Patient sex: M
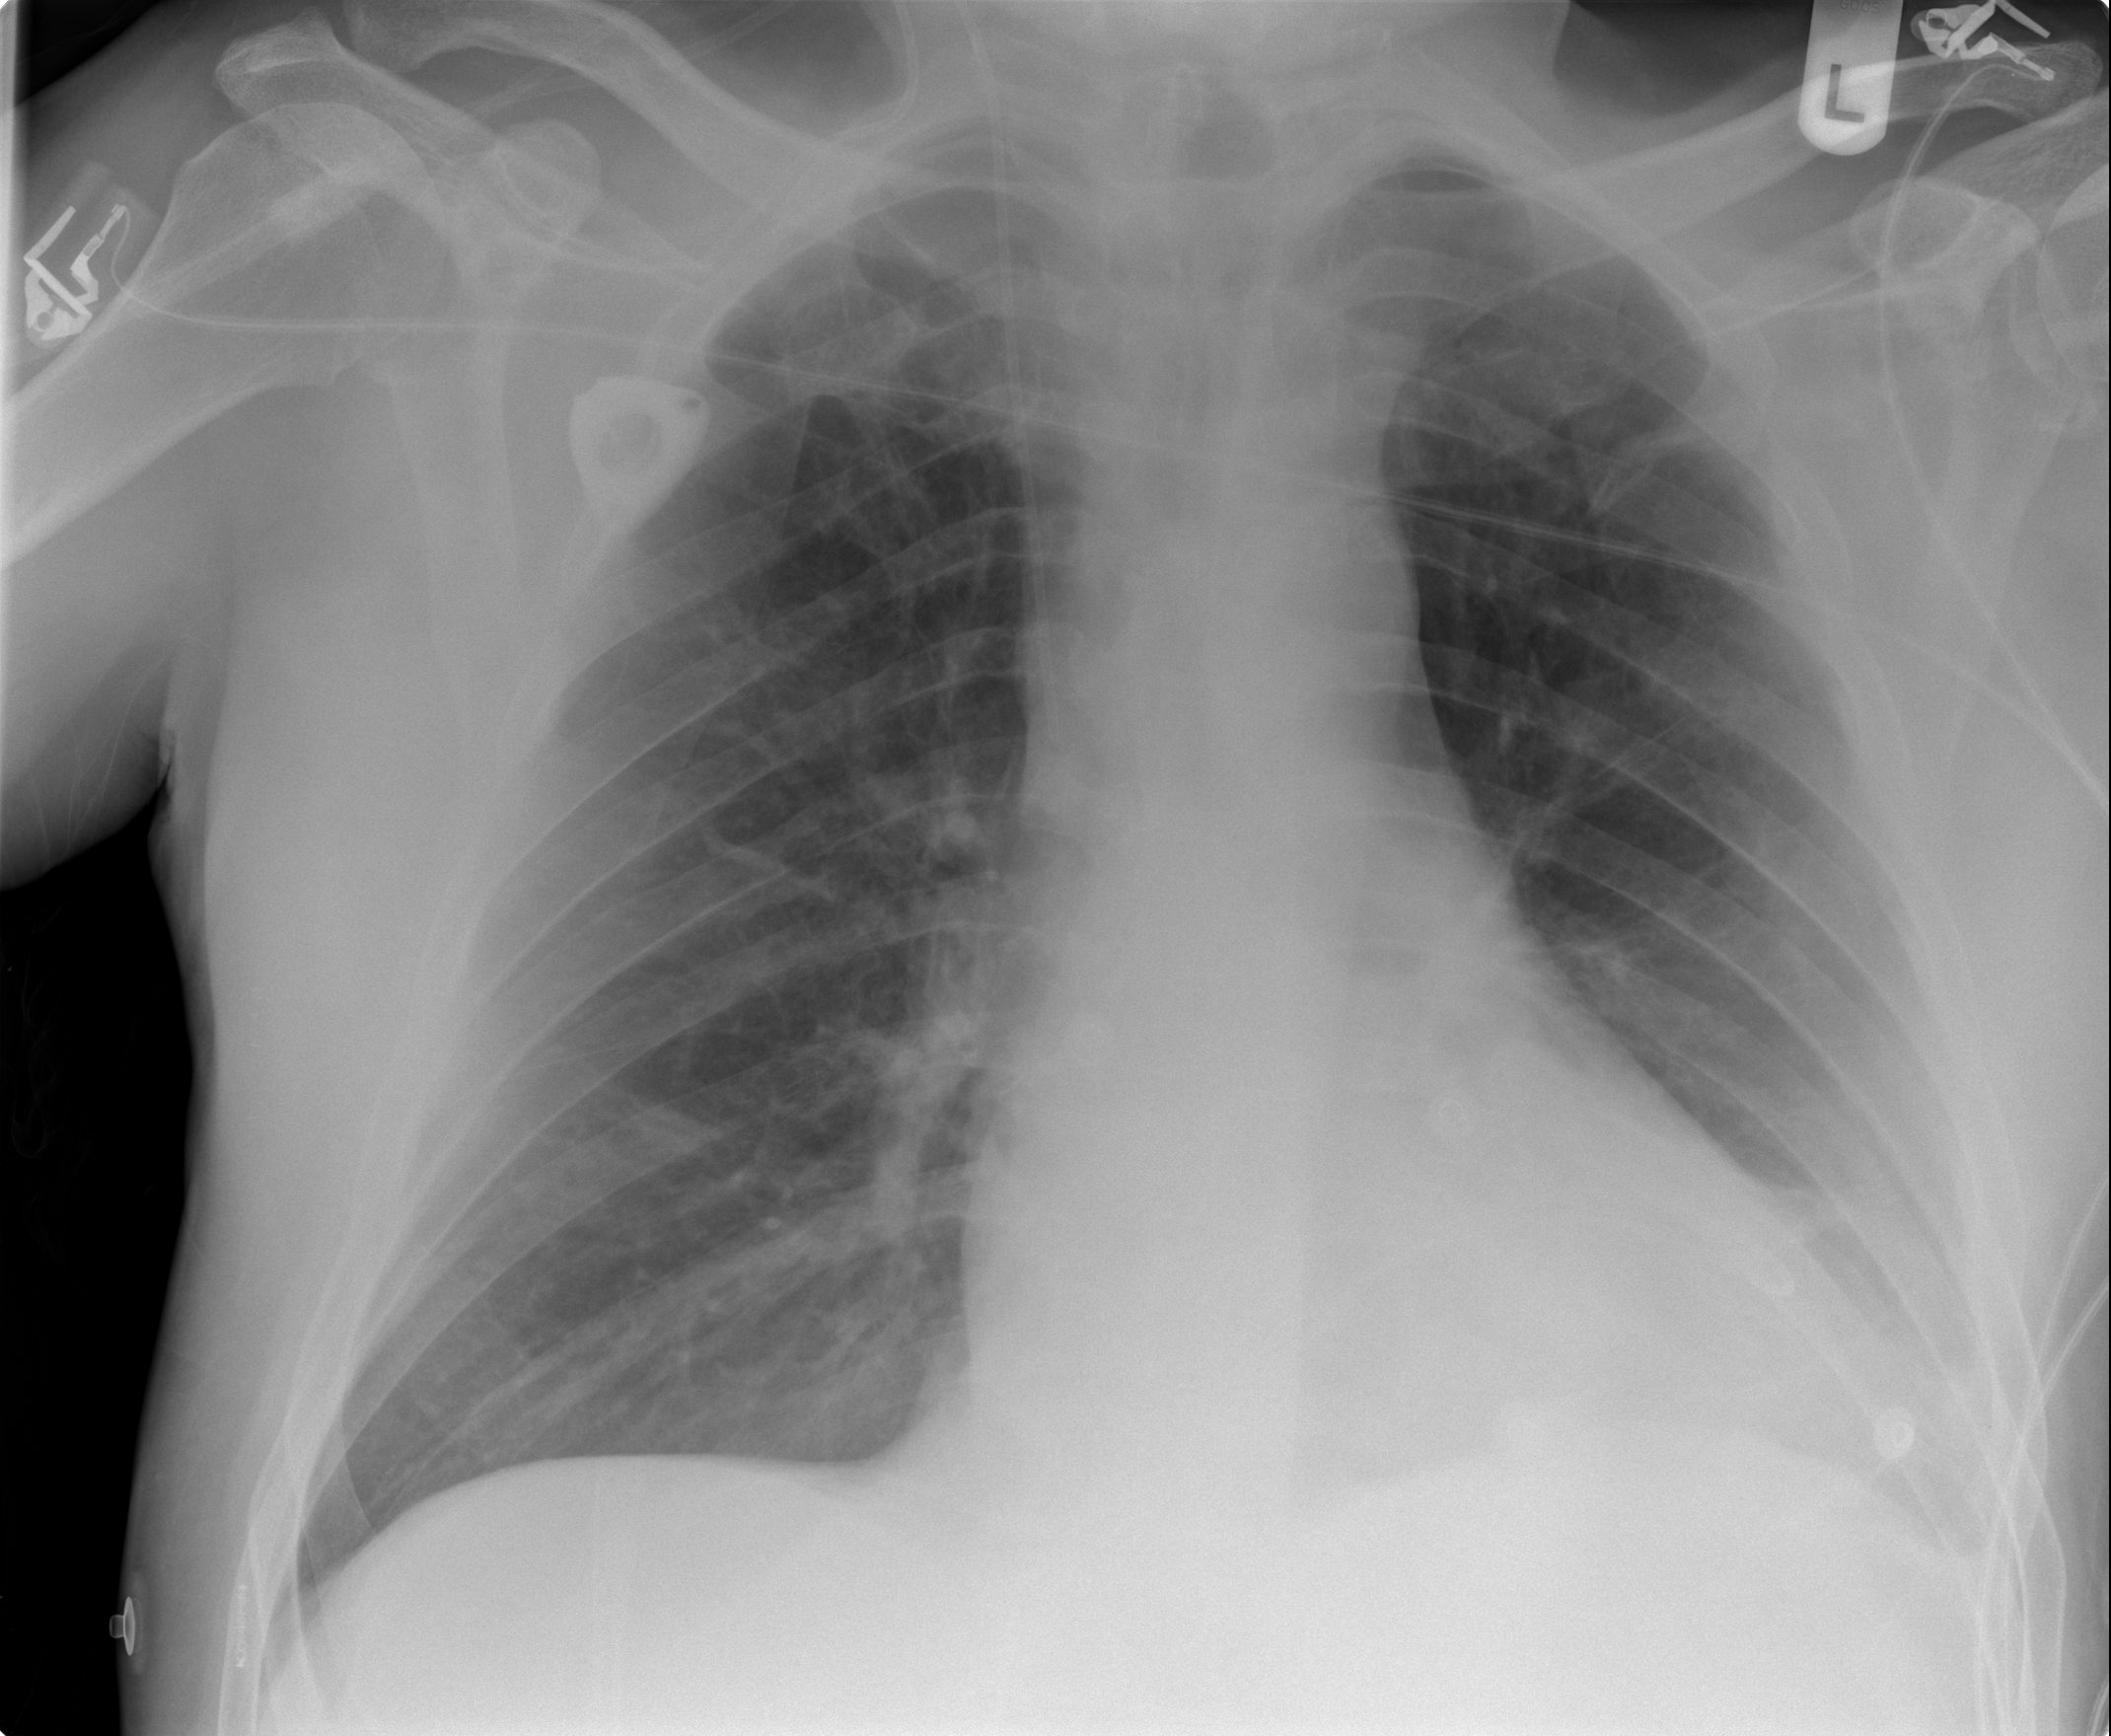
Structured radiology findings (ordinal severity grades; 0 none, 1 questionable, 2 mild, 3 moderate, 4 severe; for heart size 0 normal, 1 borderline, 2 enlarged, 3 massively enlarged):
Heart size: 0
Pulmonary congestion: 0
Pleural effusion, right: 0
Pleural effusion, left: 1
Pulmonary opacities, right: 0
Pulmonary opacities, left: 0
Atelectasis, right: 0
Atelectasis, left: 1